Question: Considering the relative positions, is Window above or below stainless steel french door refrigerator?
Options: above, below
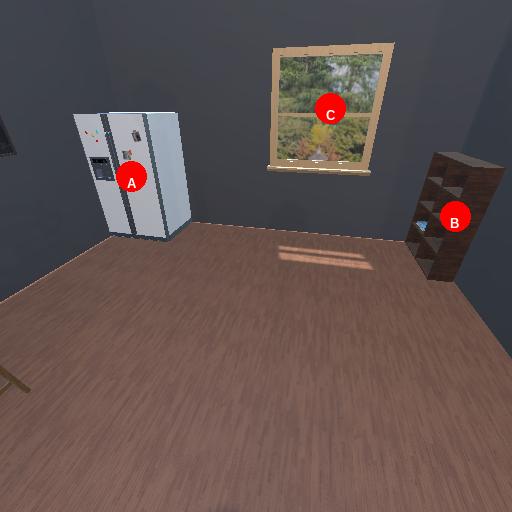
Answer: above